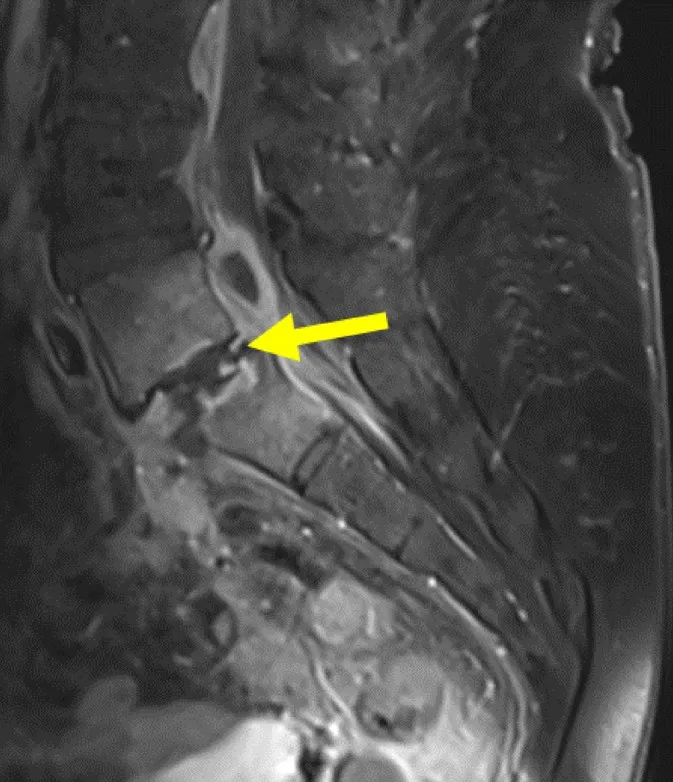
Sagittal contrast MRI in T1 fat saturation weighing: Hyperintense L5-S1 vertebrae and surrounding tissue, showing spondylodiscitis (yellow arrow). There is slight anterolisthesis of L5 upon S1.
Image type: radiology (mri)